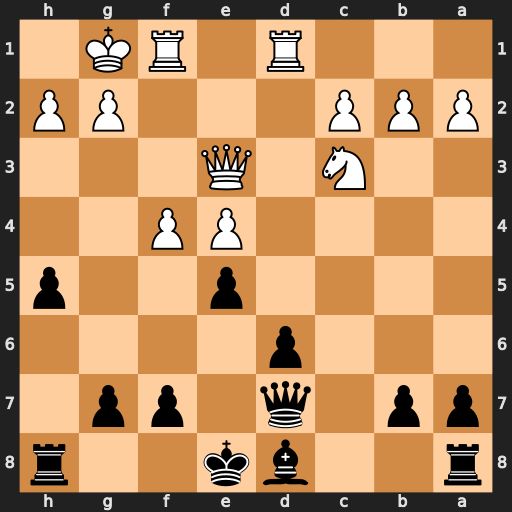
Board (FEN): r2bk2r/pp1q1pp1/3p4/4p2p/4PP2/2N1Q3/PPP3PP/3R1RK1
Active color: b
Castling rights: kq
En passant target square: -
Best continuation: Bb6 Qxb6 axb6